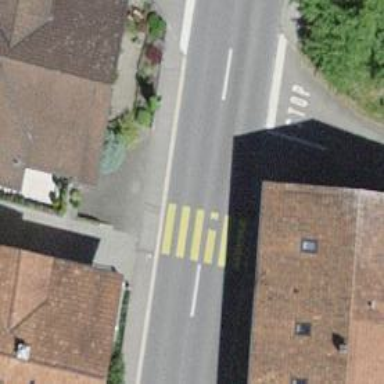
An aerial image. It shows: Bus stop with platform for public transport.